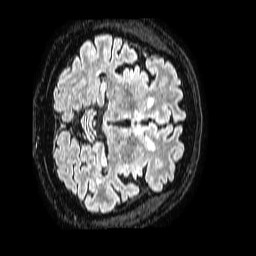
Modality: FLAIR
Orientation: axial
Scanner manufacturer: philips
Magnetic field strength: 1.5 T
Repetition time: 4.8 s
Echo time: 0.3 s